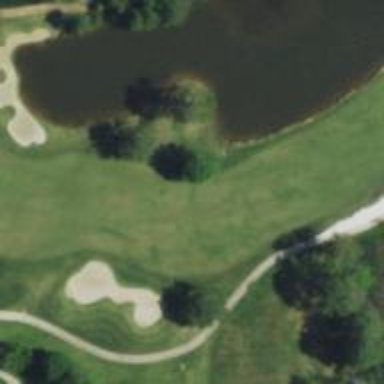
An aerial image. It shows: View of golf hole.